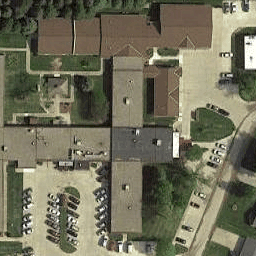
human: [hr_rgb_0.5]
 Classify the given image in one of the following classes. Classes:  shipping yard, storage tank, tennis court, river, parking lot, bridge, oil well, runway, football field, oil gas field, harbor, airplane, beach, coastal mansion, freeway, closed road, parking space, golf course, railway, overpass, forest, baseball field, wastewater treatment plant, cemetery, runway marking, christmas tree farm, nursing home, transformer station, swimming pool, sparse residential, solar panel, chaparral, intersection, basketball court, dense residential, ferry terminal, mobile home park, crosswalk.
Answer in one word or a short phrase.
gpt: nursing home